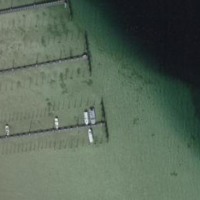
EUNIS habitat code: 14
Species observed at this site:
Cygnus olor